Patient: sex F, age 57
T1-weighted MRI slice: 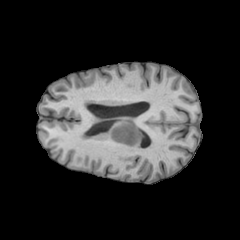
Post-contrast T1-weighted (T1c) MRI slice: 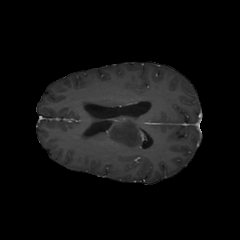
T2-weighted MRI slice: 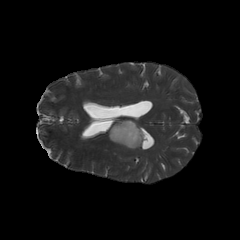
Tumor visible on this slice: yes
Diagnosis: Astrocytoma, IDH-wildtype
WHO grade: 3